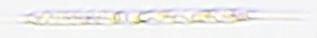
Label: Rhizosolenia